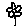
Label: flower